Question: I want to make some design tweaks. Here is the code for html:
'''
<div class="addbox">
<h4><span>Pick your best work from <b class="highlight-text">Flickr</b> to display in your portfolio</span></h4>
<div class="addmenu-item"><span class="addmenu-image"><img class="addmenuimage" src="http://farm8.staticflickr.com/<PHONE>8_72620895bd_m.jpg"></span><span class="addmenu-info">Orchid Profiles</span></div>
<div class="addmenu-item"><span class="addmenu-image"><img class="addmenuimage" src="http://farm8.staticflickr.com/<PHONE>8_72620895bd_m.jpg"></span><span class="addmenu-info">Orchid Profiles</span></div>
</div>
'''

I'm using 'padding-left' for '.addmenu-item' but it is not perfect as you can see in the image. The problem is with the 'background' color, I tried some other methods, but no use.
Here is jsfiddle <URL>
Thanks!
Sorry, the problem is that the image item is not spaced perfectly. I forgot to try 'margin-left'.
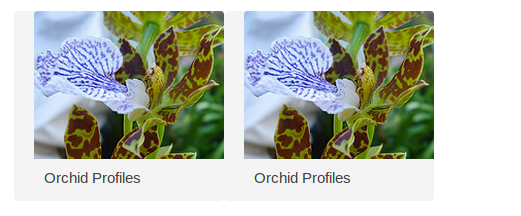
Answer: Instead of 'padding-left: 20px;' set 'margin-left: 20px;' property.
You should know difference between them.

When you want to separate elements, just use 'margin' property not 'padding'.
> Padding is the space inside the border, between the border and the
actual view's content.Margins are the spaces outside the border, between the border and the
other elements next to this view.
More information about <URL>.